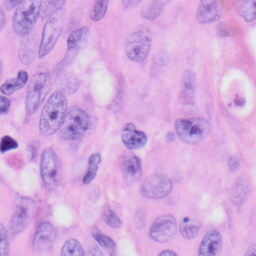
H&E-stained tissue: Skin